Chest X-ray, PA view. Patient: 66 years old, sex M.
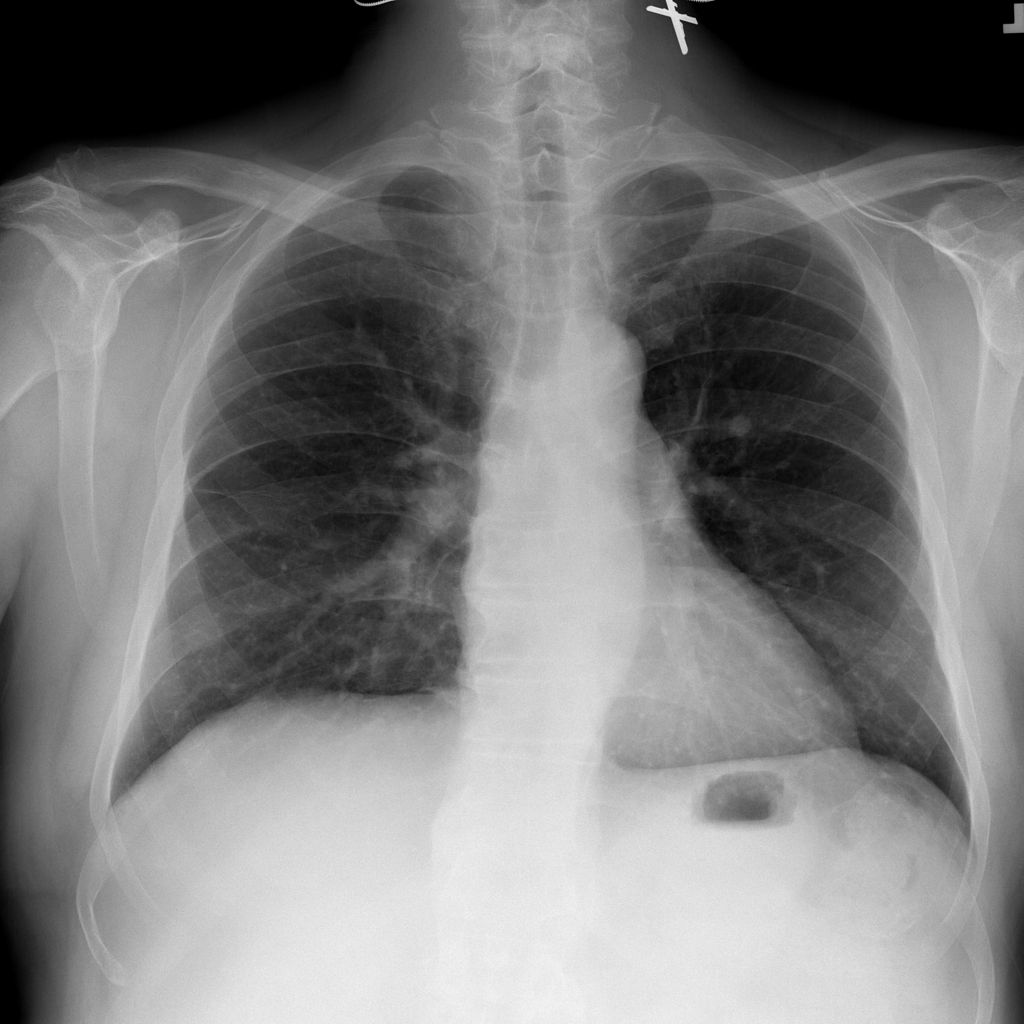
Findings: No Finding